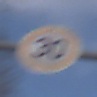
Verkehrszeichen: Geschwindigkeit30
Umgebung: Outdoor, Nature
Tageszeit: MorningAfternoon
Wetter: PartlyCloudy
Licht: Natural
Jahreszeit: NotSpecified
Kontrast: HighContrast